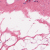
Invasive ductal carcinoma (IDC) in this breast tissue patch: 0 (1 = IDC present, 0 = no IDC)